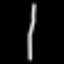
Label: line